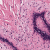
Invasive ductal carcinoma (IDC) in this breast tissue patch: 0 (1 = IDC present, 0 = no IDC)